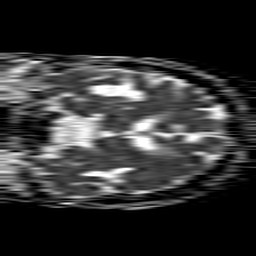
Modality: ADC
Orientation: coronal
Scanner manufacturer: philips
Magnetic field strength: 1.5 T
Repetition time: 4.6 s
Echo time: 0.08517 s